The image shows the envelope spectrum of a rolling-element bearing's vibration signal, with the characteristic fault frequencies (BPFO outer race, BPFI inner race, BSF ball, FTF cage) marked as reference lines. Determine the bearing's health state. Answer with exactly one of: normal, inner_race, outer_race, ball.
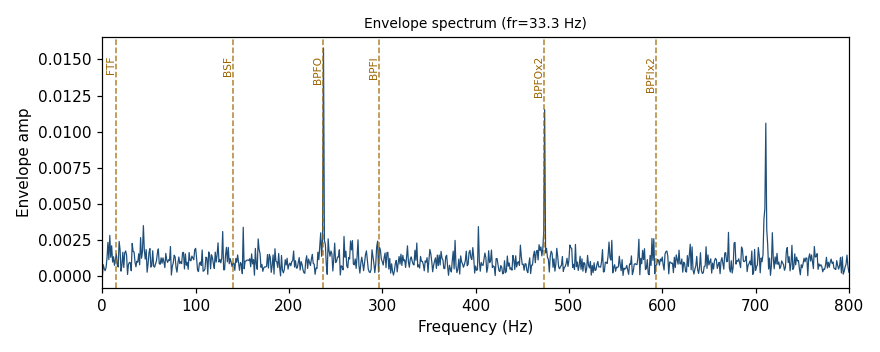
Answer: outer_race